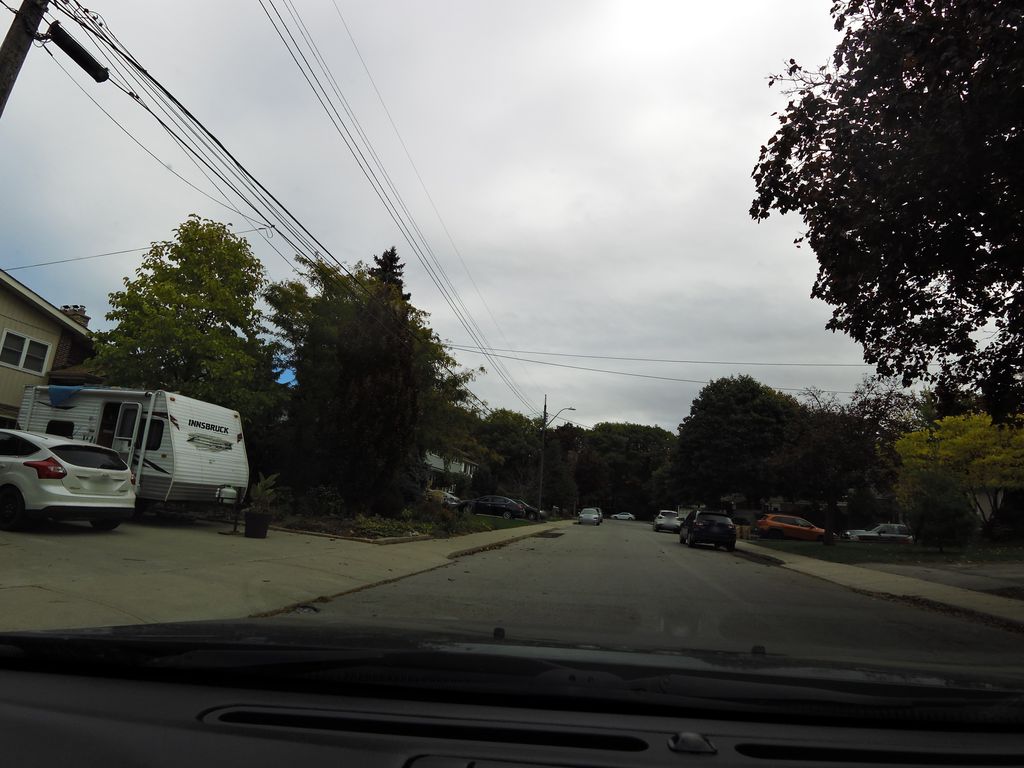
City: hamilton